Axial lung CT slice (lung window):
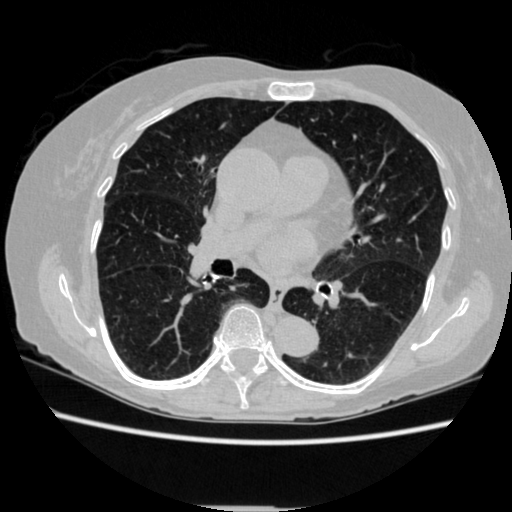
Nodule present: no